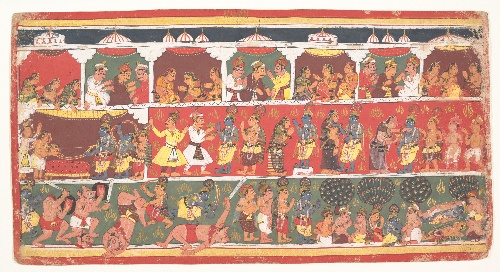
Date: ca. 1700
Object type: Folio
Classification: Paintings
Medium: Ink and opaque watercolor on paper
Culture: India (Madhya Pradesh, Malwa)
Dimensions: 7 9/16 x 14 3/16 in. (19.2 x 36 cm)
Department: Asian Art
Credit line: Gift of Daniel J. Slott, 1978
Accession year: 1978
Repository: Metropolitan Museum of Art, New York, NY
Tags: Men|Women|Krishna